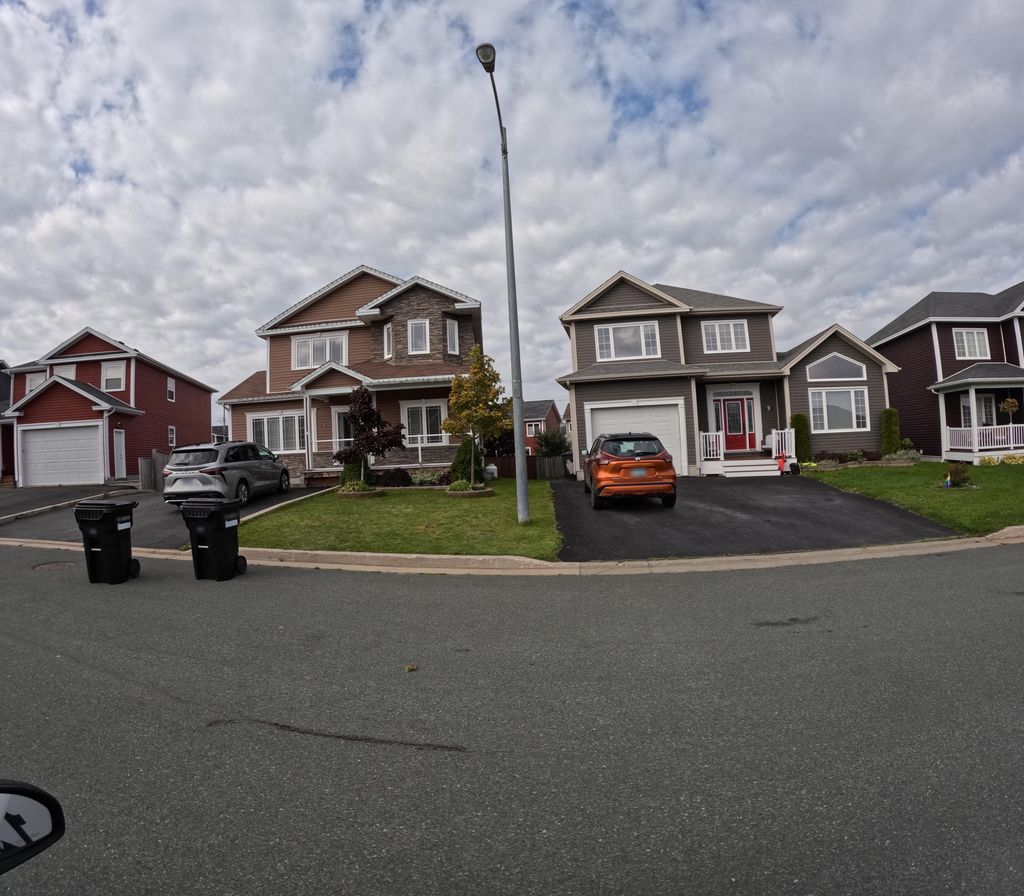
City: st_johns